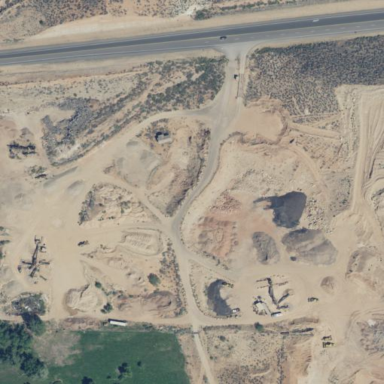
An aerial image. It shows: Quarry area.